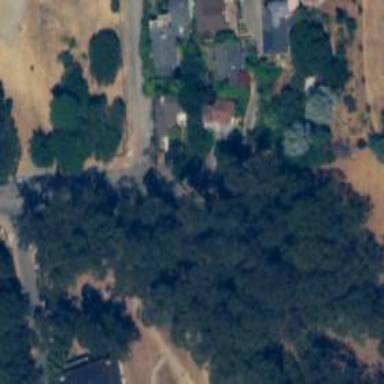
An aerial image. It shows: Residential road with sidewalk on the left.